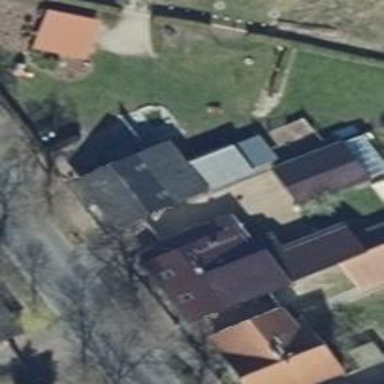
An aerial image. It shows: Building with gabled roof. The roof is orientated along the structure and is painted black.